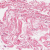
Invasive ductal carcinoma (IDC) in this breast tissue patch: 0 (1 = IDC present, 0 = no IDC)